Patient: sex F, age 65
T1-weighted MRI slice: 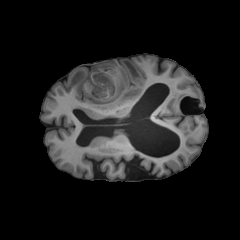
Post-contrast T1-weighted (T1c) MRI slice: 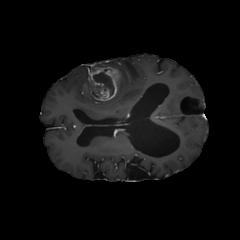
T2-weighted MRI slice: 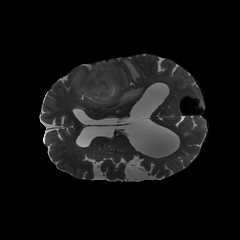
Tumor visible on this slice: yes
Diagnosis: Glioblastoma, IDH-wildtype
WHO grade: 4